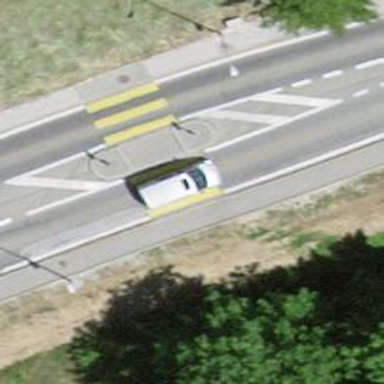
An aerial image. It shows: Zebra crossing on the road.